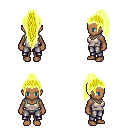
a pixel art fantasy rpg character, female body template, human, dark skin, white pirate shirt, metal pants, gold extra-long topknot hairstyle, four views (front, back, left, right), 2x2 character sprite sheet, small pixel art, hard edges, no anti-aliasing